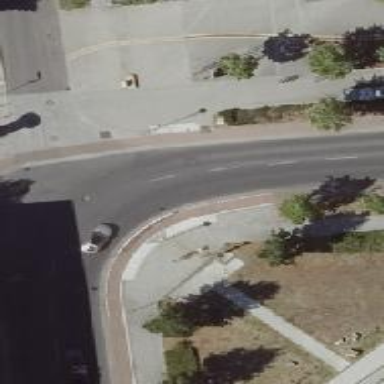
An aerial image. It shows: Unmarked crossing on the road.